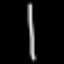
Label: line